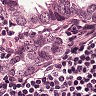
Metastatic tissue present: yes